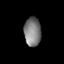
Tissue: lung
Cell type: Epithelial cells
Senescence score: 0.2408
Nuclear area (px): 479
Mean DAPI intensity: 123.672